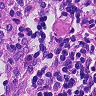
Metastatic tissue present: no